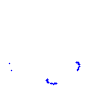
Particle: kaon